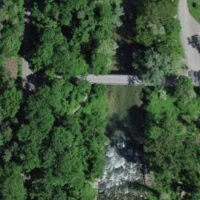
EUNIS habitat code: 53
Species observed at this site:
Closterotomus fulvomaculatus
Arum maculatum